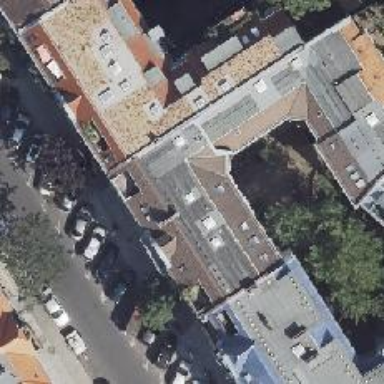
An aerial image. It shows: Kindergarten.